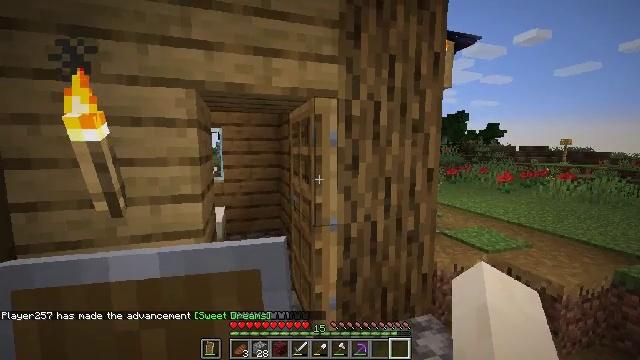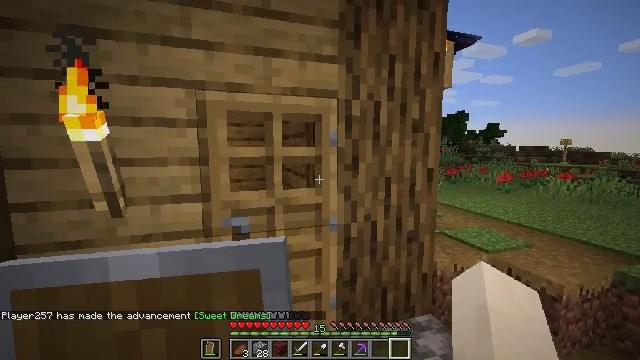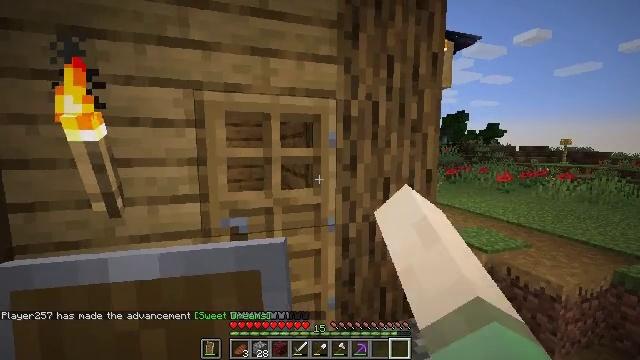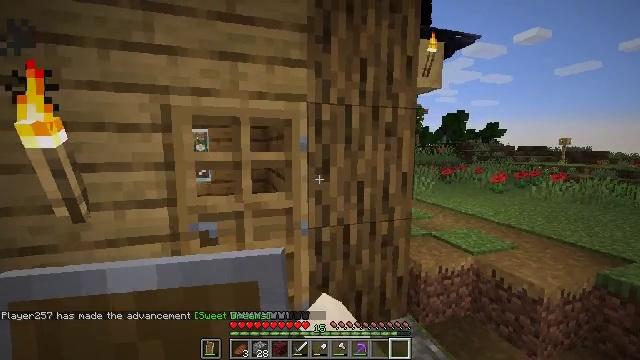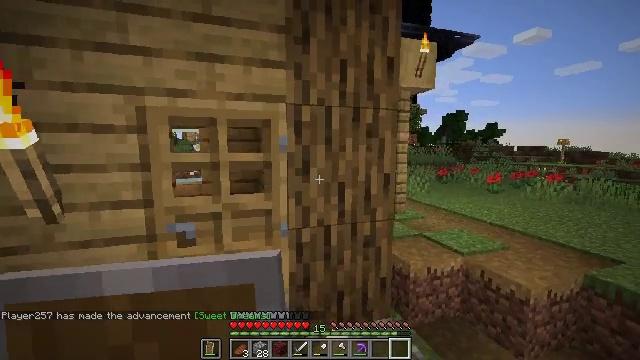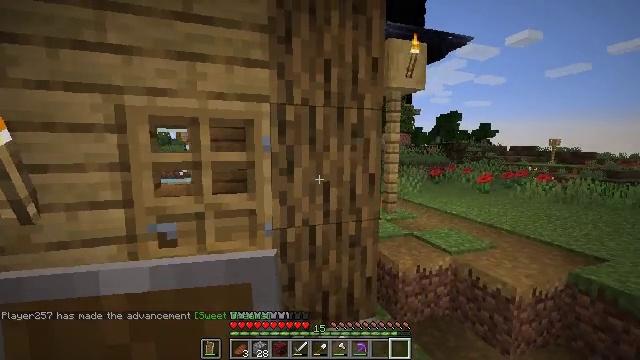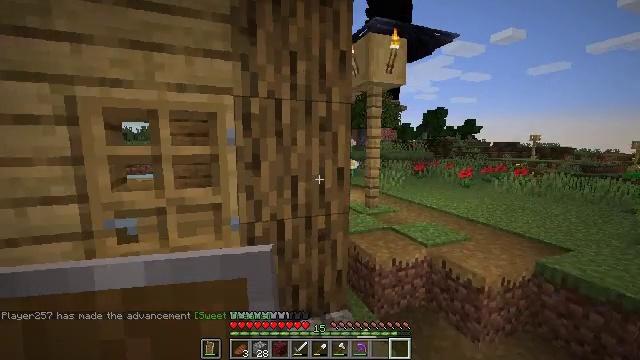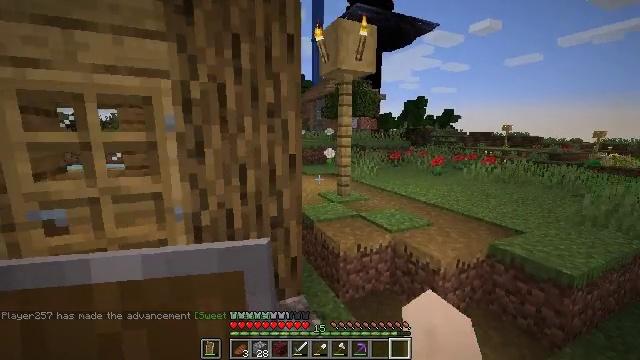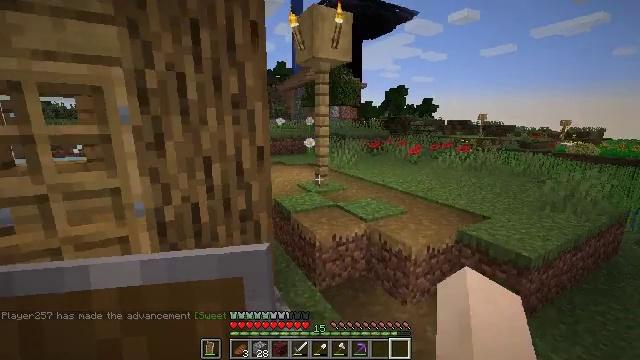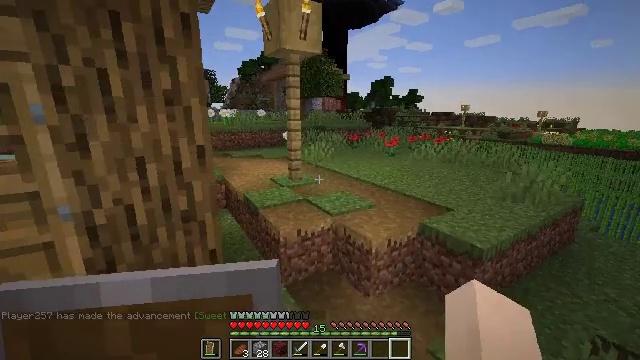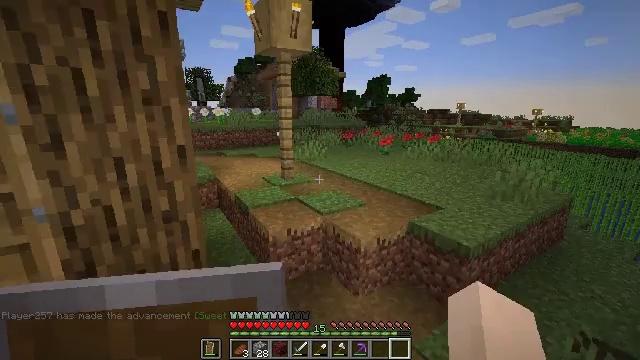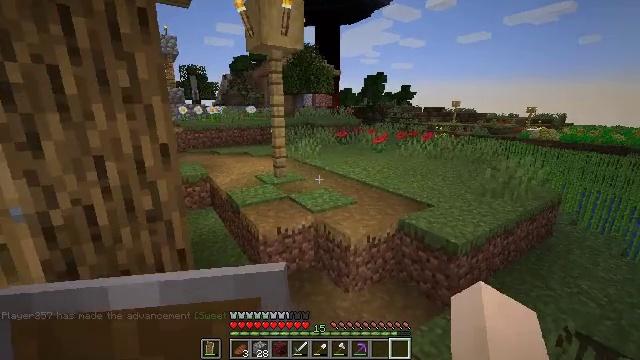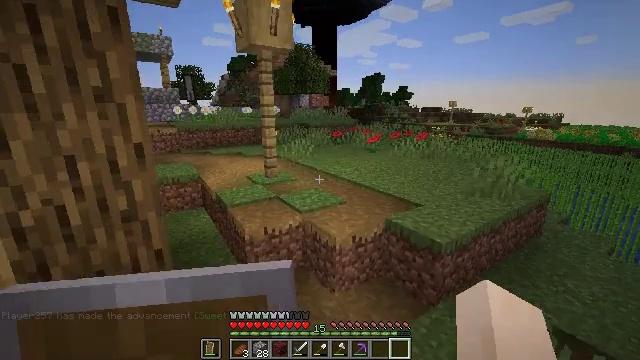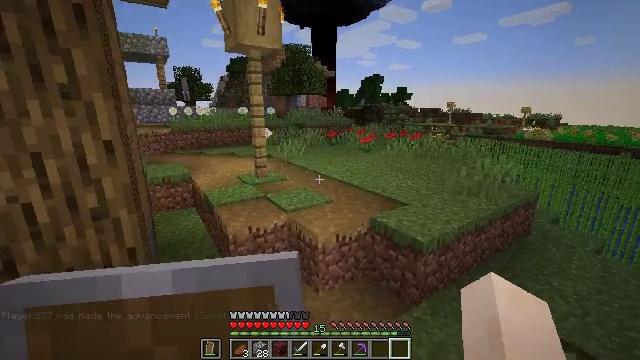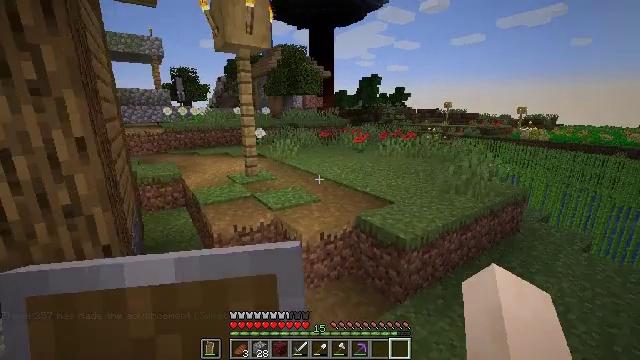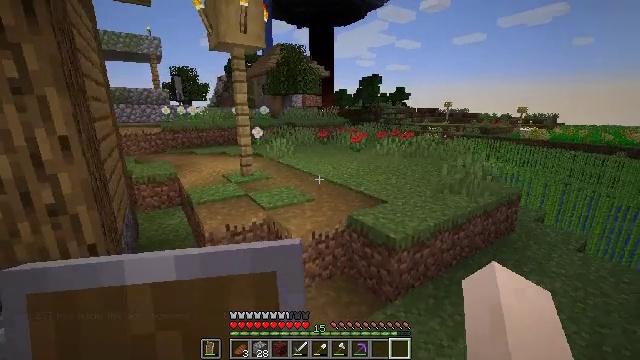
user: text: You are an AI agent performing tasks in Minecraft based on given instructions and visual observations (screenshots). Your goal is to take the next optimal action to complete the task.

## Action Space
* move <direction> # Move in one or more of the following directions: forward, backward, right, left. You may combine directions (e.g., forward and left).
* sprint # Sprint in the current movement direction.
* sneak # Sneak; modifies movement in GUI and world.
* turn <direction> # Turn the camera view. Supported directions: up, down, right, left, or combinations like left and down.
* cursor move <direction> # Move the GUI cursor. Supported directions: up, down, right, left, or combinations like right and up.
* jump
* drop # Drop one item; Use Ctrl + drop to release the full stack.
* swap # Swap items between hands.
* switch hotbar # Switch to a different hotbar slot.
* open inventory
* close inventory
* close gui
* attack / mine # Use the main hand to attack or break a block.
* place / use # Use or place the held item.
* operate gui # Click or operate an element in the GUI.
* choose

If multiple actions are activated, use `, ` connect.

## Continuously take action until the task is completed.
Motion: motion action
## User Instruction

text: Collect wheat crops.
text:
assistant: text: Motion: use / place
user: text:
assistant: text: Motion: move right, use / place
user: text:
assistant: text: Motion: move right, use / place
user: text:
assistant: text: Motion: move right
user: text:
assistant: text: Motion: move right, turn right
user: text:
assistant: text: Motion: move right, turn right and down
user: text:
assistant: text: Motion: move right, turn right and down
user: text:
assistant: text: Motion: move right, turn right and down
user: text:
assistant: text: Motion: move right, turn right and down
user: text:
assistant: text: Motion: move right
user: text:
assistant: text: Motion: move right
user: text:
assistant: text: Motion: move right
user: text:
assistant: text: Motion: move right
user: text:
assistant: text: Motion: move right
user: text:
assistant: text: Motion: move forward and move right
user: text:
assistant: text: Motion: move forward and move right, turn left
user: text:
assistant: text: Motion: move forward and move right
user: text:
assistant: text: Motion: move forward and move right
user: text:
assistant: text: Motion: move forward and move right, turn left
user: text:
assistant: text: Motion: move forward and move right, turn left
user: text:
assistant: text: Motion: move forward, turn left
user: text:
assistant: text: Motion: move forward, turn left
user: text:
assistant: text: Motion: move forward, turn left
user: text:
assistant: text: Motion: move forward, turn left
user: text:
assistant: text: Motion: move forward, turn left
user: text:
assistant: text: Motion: move forward, turn left
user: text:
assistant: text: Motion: move forward, turn left
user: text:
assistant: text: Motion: move forward, turn left
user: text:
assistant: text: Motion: move forward, jump
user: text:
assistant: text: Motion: move forward, jump